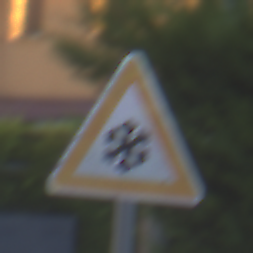
Verkehrszeichen: SchneeOderEisglaette
Umgebung: Outdoor, Urban
Tageszeit: SunriseSunset
Wetter: Clear
Licht: Natural
Jahreszeit: NotSpecified
Kontrast: LowContrast